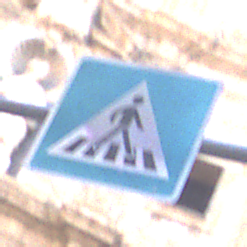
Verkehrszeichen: FussgaengerueberwegLinks
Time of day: SunriseSunset
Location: Outdoor (Urban)
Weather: PartlyCloudy
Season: NotSpecified
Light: Natural